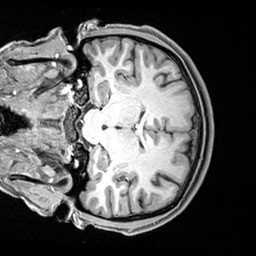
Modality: T1w
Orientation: coronal
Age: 21
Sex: female
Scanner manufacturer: siemens
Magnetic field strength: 3 T
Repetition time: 2.4 s
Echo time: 0.00217 s